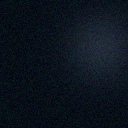
Screen state: off